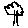
Label: tree